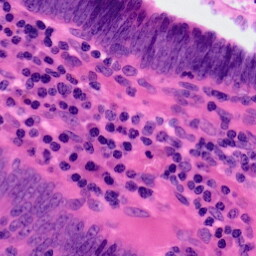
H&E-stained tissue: Colon